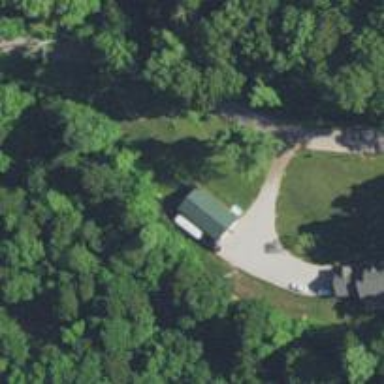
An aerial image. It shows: Driveway leading to service road.